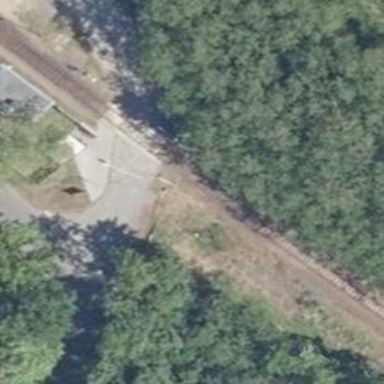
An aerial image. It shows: Railway level crossing.